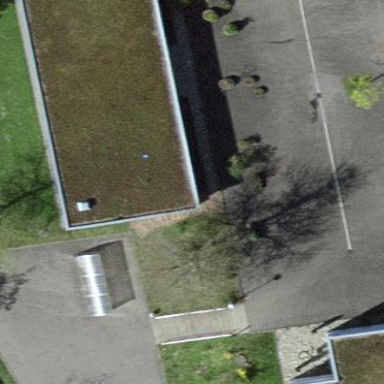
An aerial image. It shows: School building.